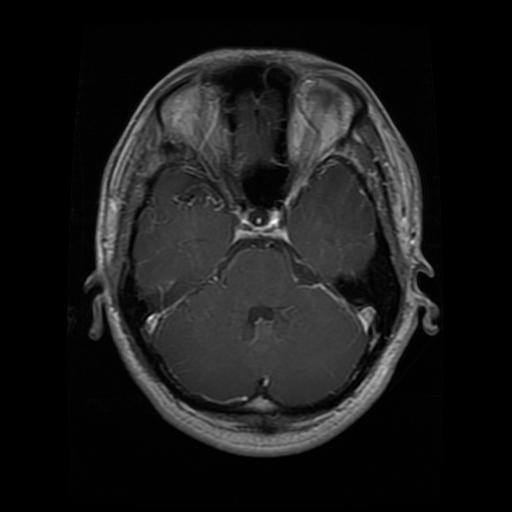
Label: glioma